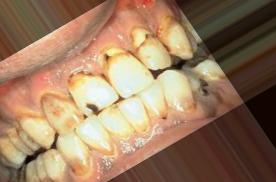
Condition: Tooth Discoloration